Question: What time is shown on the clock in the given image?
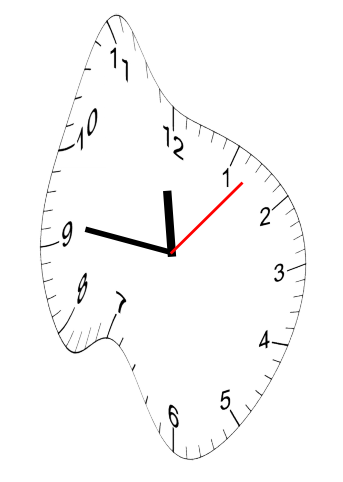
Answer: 11:46:07